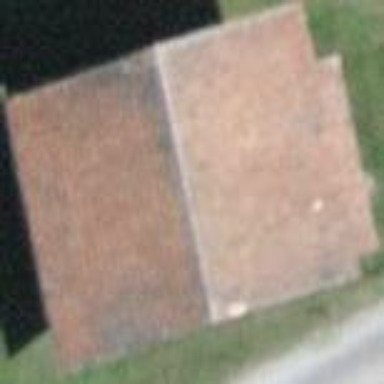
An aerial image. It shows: Rural barn.